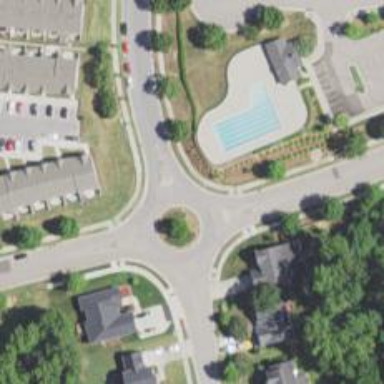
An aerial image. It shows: Residential road that intersects with roundabout.